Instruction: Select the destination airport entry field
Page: home
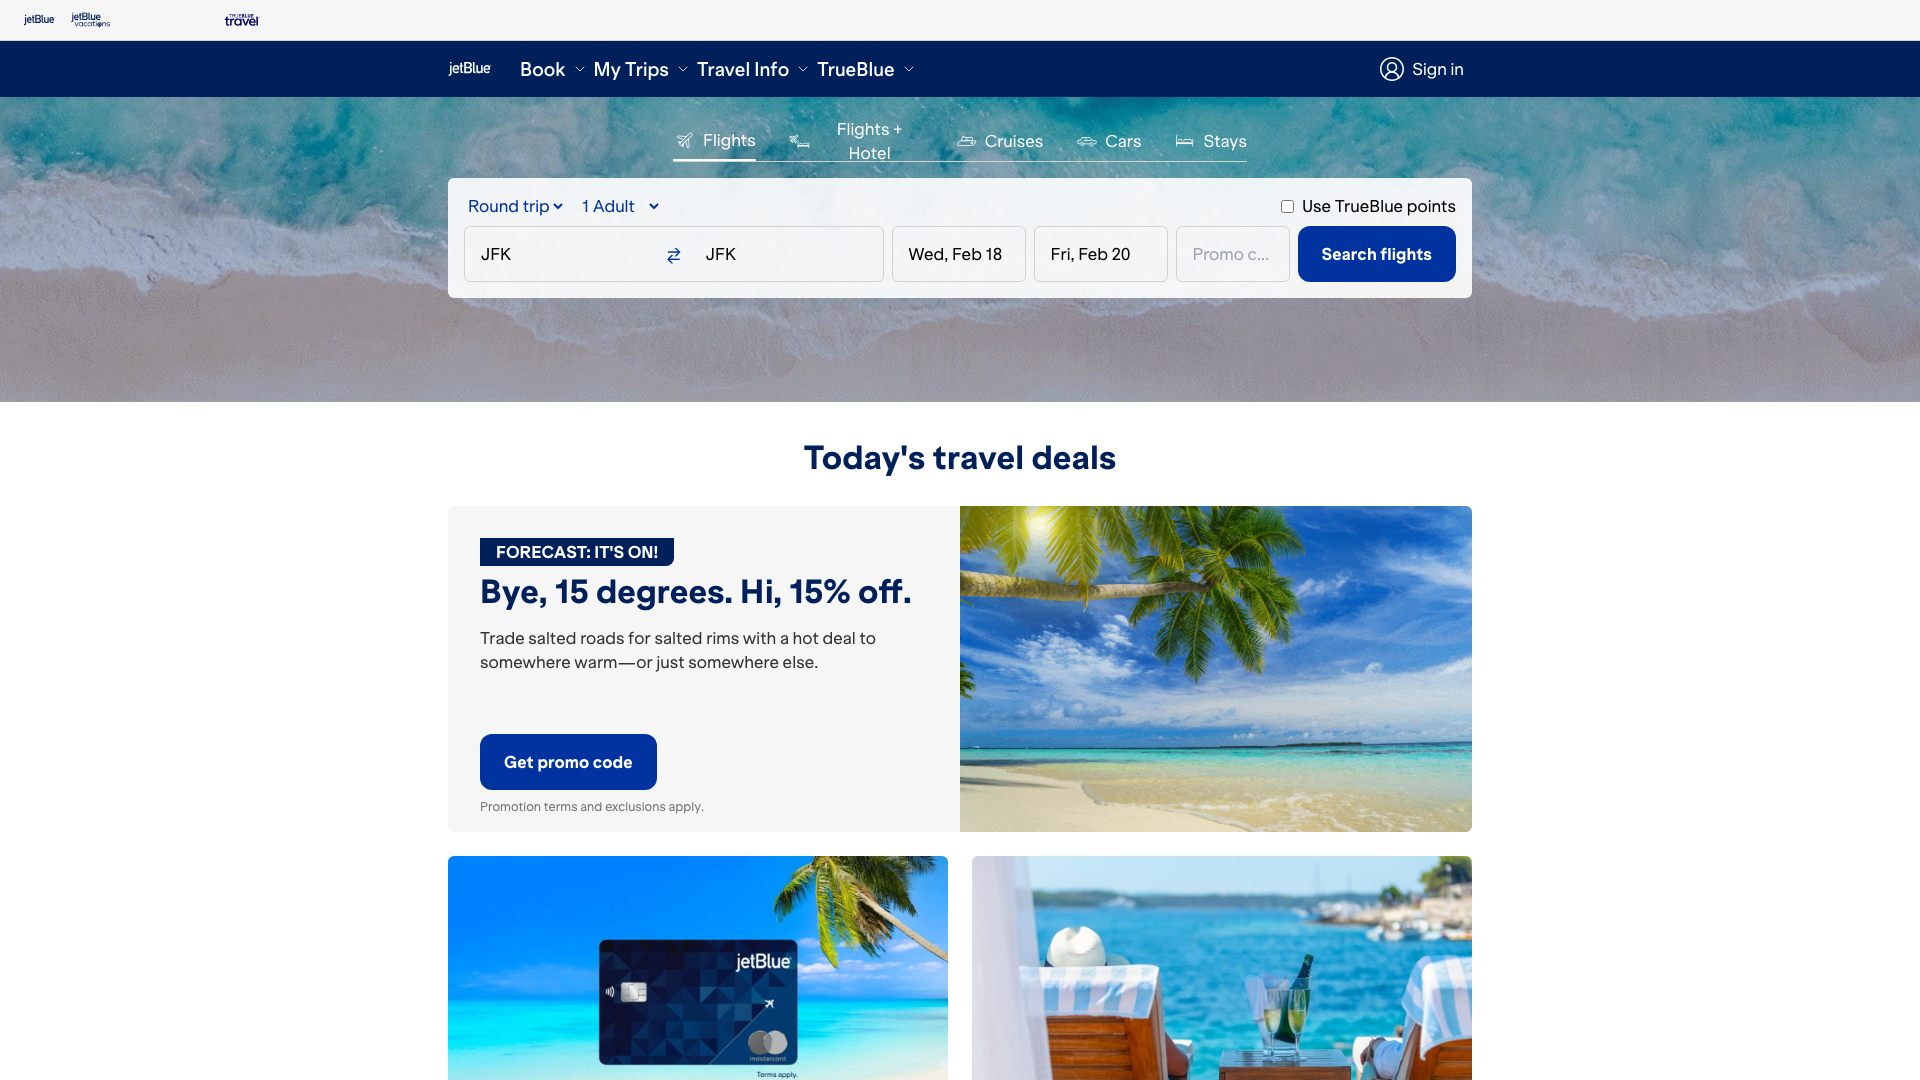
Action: click